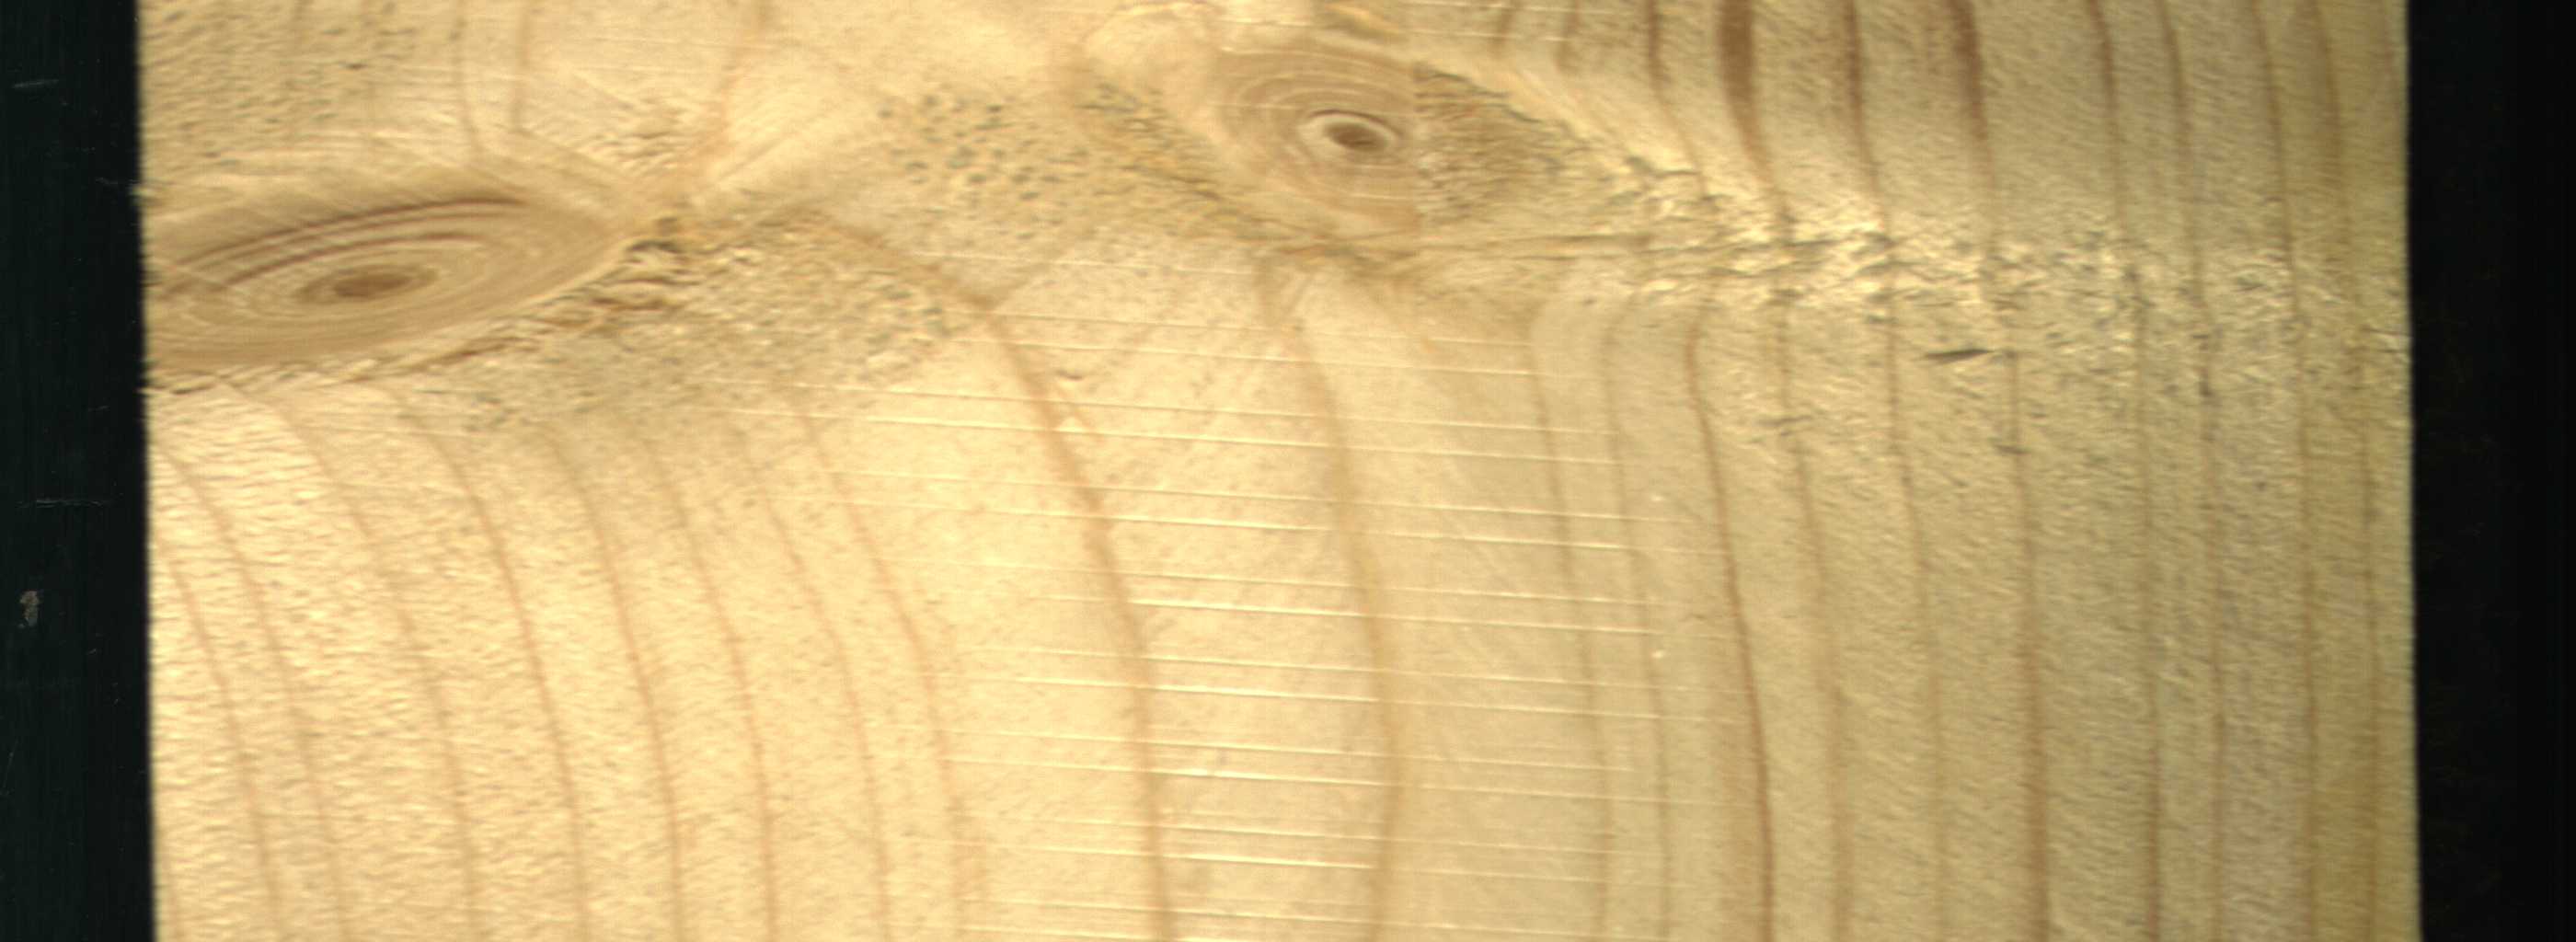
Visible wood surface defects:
Live_Knot
Live_Knot